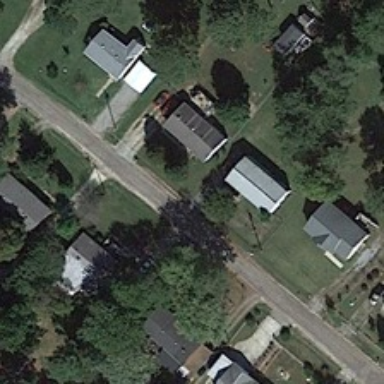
Two rows of gray buildings and many green trees are in two sides of a road in a medium residential area .